Field crop: maize
Growth stage: 2
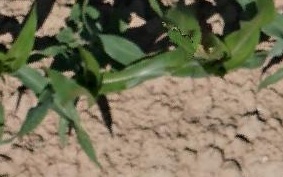
Species: maize